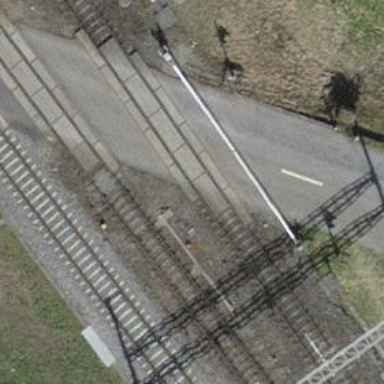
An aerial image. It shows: Level crossing along the railway.